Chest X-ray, AP view. Patient: 73 years old, sex F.
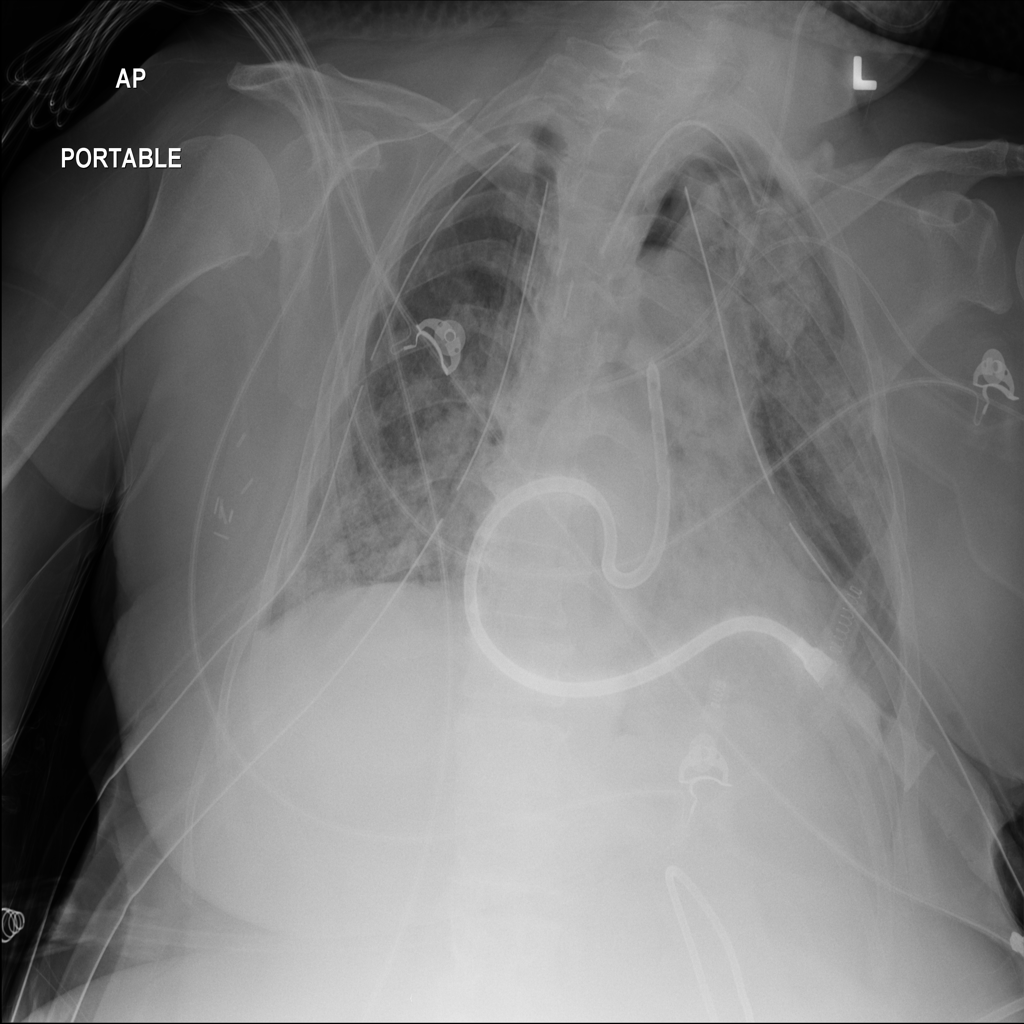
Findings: Pneumothorax